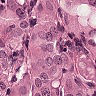
Metastatic tissue present: yes